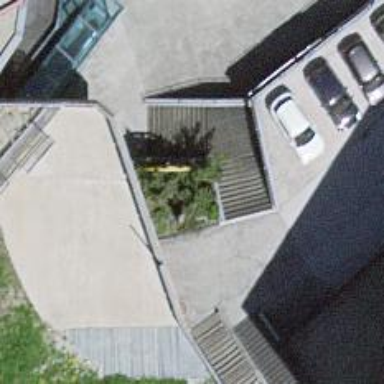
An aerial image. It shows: Set of steps on the road.